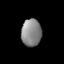
Tissue: lung
Cell type: Epithelial cells
Senescence score: 0.1297
Nuclear area (px): 538
Mean DAPI intensity: 135.022